Question: I'm trying to do a simple thing. I have a binary image and all I want is to overlay the binary image on a color image, but the white pixels in the binary image should be red, and the black transparent.
I'm quite used to JavaFx but I'm stuck with this one. I know I could achieve it by iterating through all pixels with a PixelReader, but I'm sure there is an easier way. I tried to use some sort of Blend-effect but no luck so far.
I think it should be similar to this:
<URL>

I came up with this:
Image image = new Image("/circle.jpg", false);
ImageView iv = new ImageView(image);
'''
Image mask = new Image("/mask.jpg", false);
ImageView ivMask = new ImageView(mask);
Rectangle r = new Rectangle(mask.getWidth(), mask.getHeight());
r.setFill(Color.RED);
r.setBlendMode(BlendMode.MULTIPLY); // sets the white area red
Group g = new Group(ivMask, r); // sets the white area red
// this is not working as expected
iv.setBlendMode(BlendMode.DIFFERENCE);
Group g2 = new Group(iv, g);
'''
Thanks for any suggestions!
If you think, processing pixel-wise is faster than just creating an overlay, please let me know.
Solution by pixel-reader would be:
'''
Pane root = new Pane();
// read the underlaying image
root.getChildren().add(new ImageView(new Image("/src.jpg")));
Image mask = new Image("/mask.jpg");
PixelReader pixelReader = mask.getPixelReader();
Canvas resultCanvas = new Canvas();
root.getChildren().add(resultCanvas);
GraphicsContext resultLayer = resultCanvas.getGraphicsContext2D();
for (int y = 0; y < mask.getHeight(); y++) {
for (int x = 0; x < mask.getWidth(); x++) {
if( pixelReader.getColor(x, y).equals(Color.WHITE) ){
resultLayer.fillRect(x, y, 1.0, 1.0);
}
}
}
'''
Cheers!
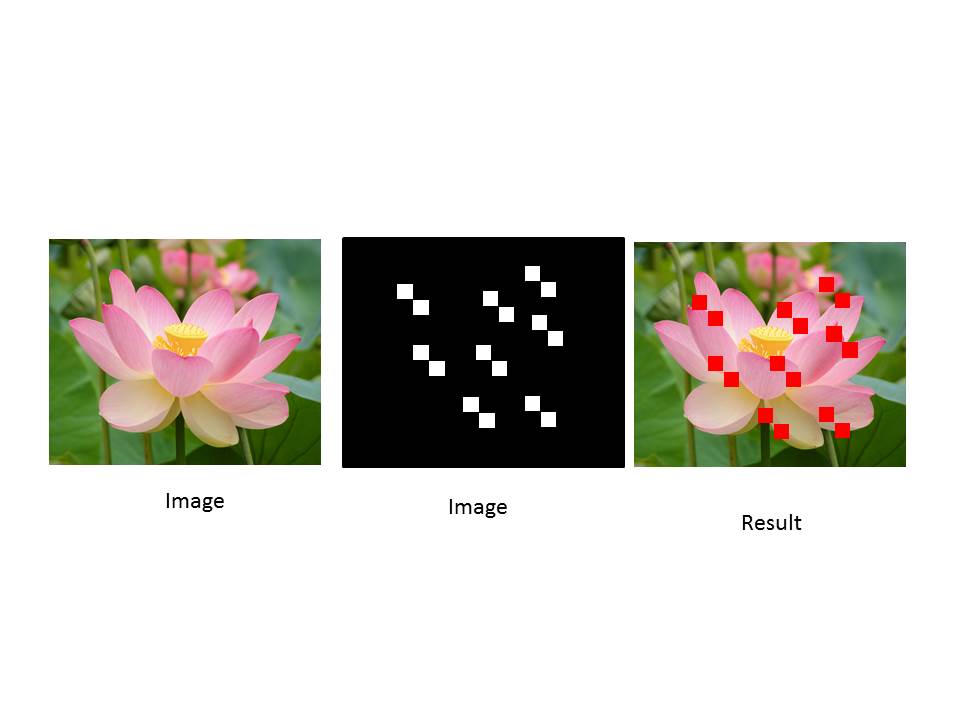
Answer: The difference operator isn't a binary difference based on whether a pixel is set instead it is a difference in the RGB components, so instead of a solid red overlay, you will get a multi-colored overlay because the difference in the RGB components of the blended images differs between pixels.
You are trying to do something similar to a <URL>. It is possible though a little tricky with the built-in blends in JavaFX 8.
You could create a feature request for additional support in the blend API for bit-blt style basics as well as exposing a full <URL> so that the underlying blend engine has a bit more power and is possibly a little easier to use.
The preferred thing to do would be to pre-process your mask in an image editor like photoshop to convert the black part to an alpha channel - then you can just layer your mask on top of your original and the default compositing mode will take of it.
To make your alpha enabled mask red, you could just use 'mask.setBlendMode(BlendMode.RED)' (or you could pre-color the mask in an image editor before using it in your program).
Another alternative is the PixelReader solution you have in your question (which I think is fine if you are unable to pre-convert your mask to use alpha).
The blend operations can be hardware accelerated on appropriate hardware. So potentially using a blend could be faster if you are doing it very often (but you would have to have many blends being run very quickly on large images to really notice any kind of performance difference).

original.jpg

stencil.jpg

'''
import javafx.application.Application;
import javafx.geometry.Insets;
import javafx.scene.*;
import javafx.scene.effect.BlendMode;
import javafx.scene.image.*;
import javafx.scene.layout.HBox;
import javafx.scene.paint.Color;
import javafx.scene.shape.Rectangle;
import javafx.stage.Stage;
public class Blended extends Application {
@Override
public void start(Stage stage) {
Image original = new Image(
getClass().getResourceAsStream("original.jpg")
);
Image stencil = new Image(
getClass().getResourceAsStream("stencil.jpg")
);
// first invert the stencil so that it is black on white rather than white on black.
Rectangle whiteRect = new Rectangle(stencil.getWidth(), stencil.getHeight());
whiteRect.setFill(Color.WHITE);
whiteRect.setBlendMode(BlendMode.DIFFERENCE);
Group inverted = new Group(
new ImageView(stencil),
whiteRect
);
// overlay the black portions of the inverted mask onto the image.
inverted.setBlendMode(BlendMode.MULTIPLY);
Group overlaidBlack = new Group(
new ImageView(original),
inverted
);
// create a new mask with a red tint (red on black).
Rectangle redRect = new Rectangle(stencil.getWidth(), stencil.getHeight());
redRect.setFill(Color.RED);
redRect.setBlendMode(BlendMode.MULTIPLY);
Group redStencil = new Group(
new ImageView(stencil),
redRect
);
// overlay the red mask on to the image.
redStencil.setBlendMode(BlendMode.ADD);
Group overlaidRed = new Group(
overlaidBlack,
redStencil
);
// display the original, composite image and stencil.
HBox layout = new HBox(10);
layout.getChildren().addAll(
new ImageView(original),
overlaidRed,
new ImageView(stencil)
);
layout.setPadding(new Insets(10));
stage.setScene(new Scene(layout));
stage.show();
}
public static void main(String[] args) {
launch();
}
}
'''